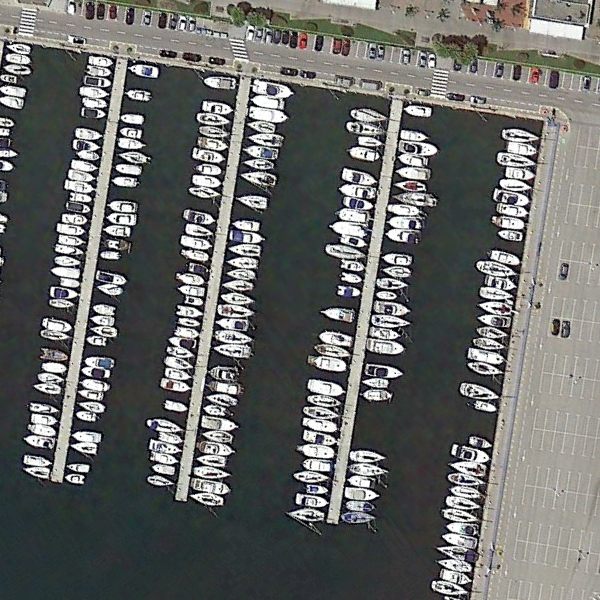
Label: Port